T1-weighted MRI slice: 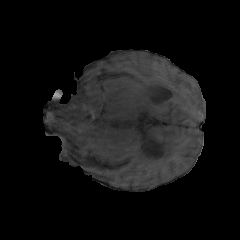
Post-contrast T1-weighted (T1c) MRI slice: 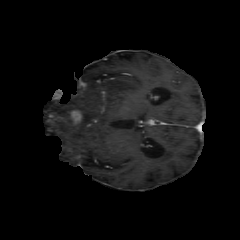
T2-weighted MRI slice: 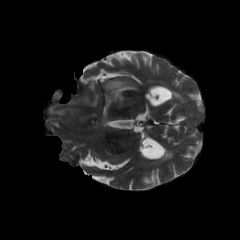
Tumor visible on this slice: yes